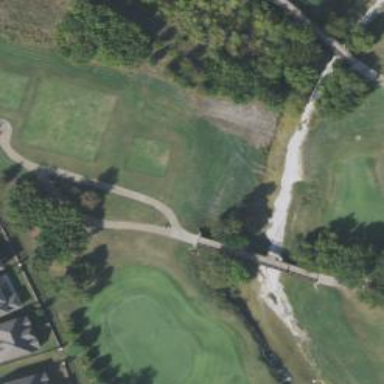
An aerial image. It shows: Asphalt service road on bridge designed for golf cartpath.